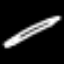
Label: pencil